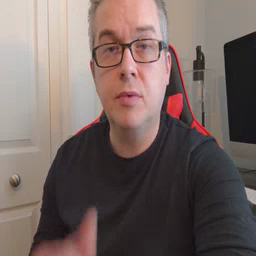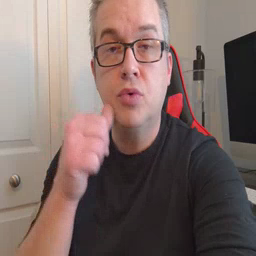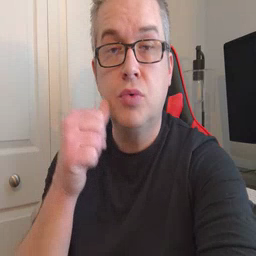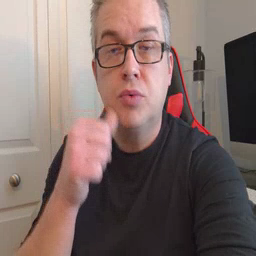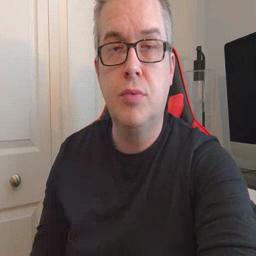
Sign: girl